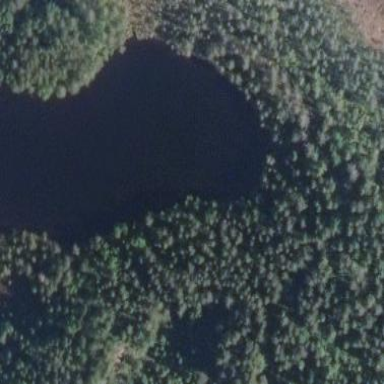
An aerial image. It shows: Serene lake.